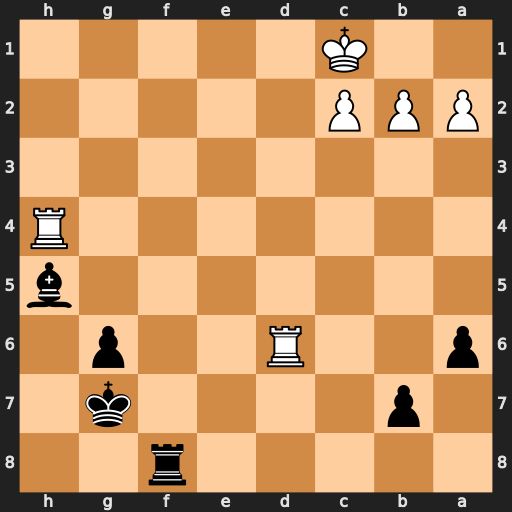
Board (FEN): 5r2/1p4k1/p2R2p1/7b/7R/8/PPP5/2K5
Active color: b
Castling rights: -
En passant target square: -
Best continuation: Rf1+ Kd2 Rd1+ Ke3 Rxd6